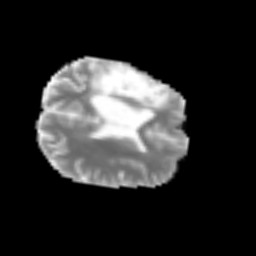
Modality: MD
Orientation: axial
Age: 42
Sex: male
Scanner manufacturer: siemens
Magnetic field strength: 3 T
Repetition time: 3.2 s
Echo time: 0.081 s